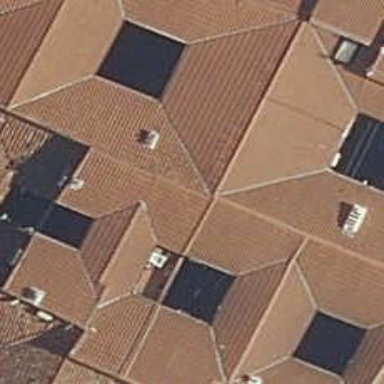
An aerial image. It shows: Building with ridged roof.